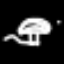
Label: mushroom